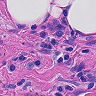
Metastatic tissue present: yes